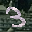
Label: 3